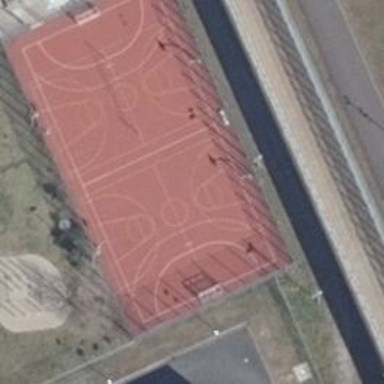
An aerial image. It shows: Basketball court on leisure land pitch.